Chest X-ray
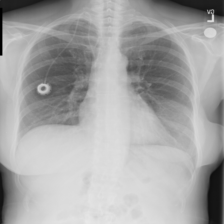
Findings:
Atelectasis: negative
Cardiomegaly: negative
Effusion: negative
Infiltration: negative
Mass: negative
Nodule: negative
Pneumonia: negative
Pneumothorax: negative
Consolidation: negative
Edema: negative
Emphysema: negative
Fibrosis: negative
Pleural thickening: negative
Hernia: negative